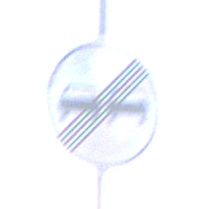
Verkehrszeichen: EndeUeberholverbot
Umgebung: Outdoor, Nature
Tageszeit: MorningAfternoon
Wetter: PartlyCloudy
Licht: Natural
Jahreszeit: NotSpecified
Kontrast: HighContrast